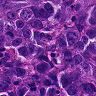
Metastatic tissue present: yes